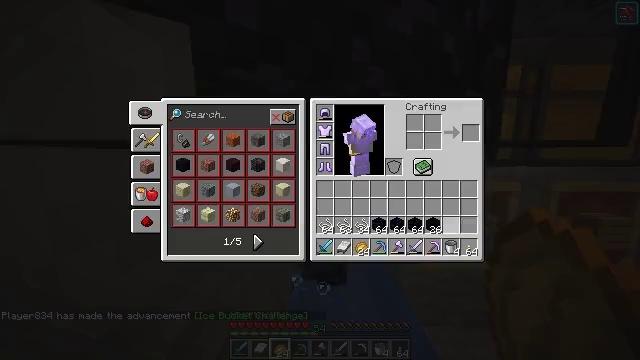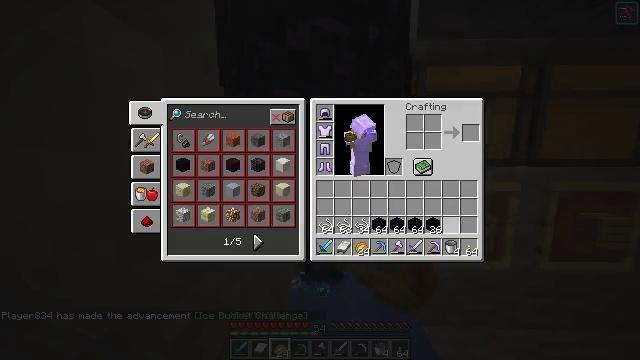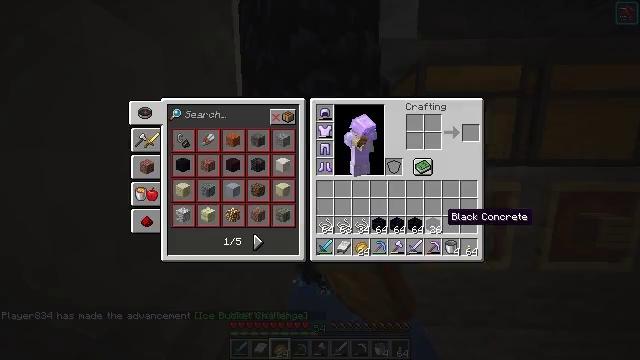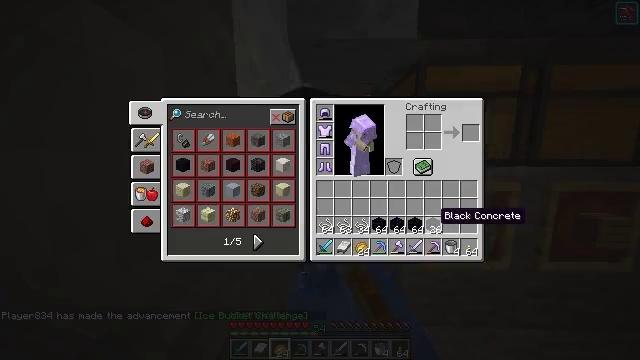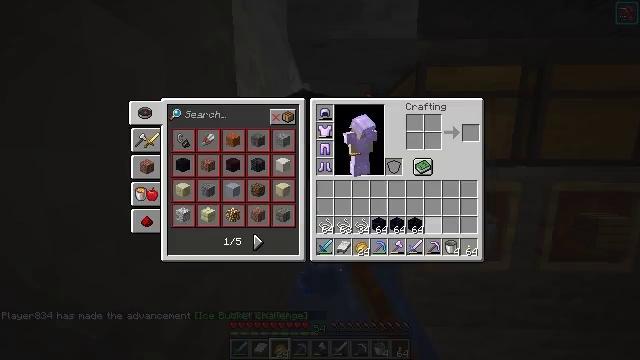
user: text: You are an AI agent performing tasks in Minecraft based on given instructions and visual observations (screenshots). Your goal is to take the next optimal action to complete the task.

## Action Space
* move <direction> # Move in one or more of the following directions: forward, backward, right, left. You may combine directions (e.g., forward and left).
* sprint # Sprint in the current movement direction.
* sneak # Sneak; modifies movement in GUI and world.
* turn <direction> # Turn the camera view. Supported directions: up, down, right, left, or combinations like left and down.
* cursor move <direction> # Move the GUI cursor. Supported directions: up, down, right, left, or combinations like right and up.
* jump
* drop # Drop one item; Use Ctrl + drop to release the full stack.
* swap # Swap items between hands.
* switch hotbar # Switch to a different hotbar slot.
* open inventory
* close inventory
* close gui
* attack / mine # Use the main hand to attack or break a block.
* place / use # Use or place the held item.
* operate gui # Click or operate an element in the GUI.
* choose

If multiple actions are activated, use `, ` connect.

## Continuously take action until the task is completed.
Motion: motion action
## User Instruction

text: Remove a black concrete powder from the inventory.
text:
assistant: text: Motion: sprint, drop, open gui
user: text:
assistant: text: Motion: sprint, cursor move left
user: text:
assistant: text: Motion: sprint, cursor move left
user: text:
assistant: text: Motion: sprint, drop
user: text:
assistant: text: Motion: sprint, drop